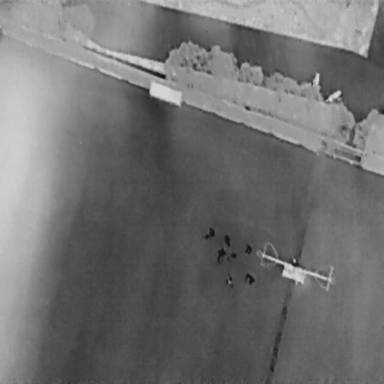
There are eight People in the infrared image.